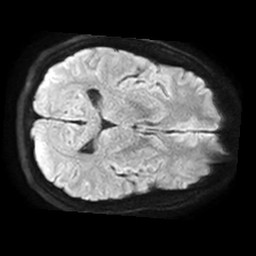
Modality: TRACE
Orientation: axial
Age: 27
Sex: male
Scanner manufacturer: philips
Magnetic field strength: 1.5 T
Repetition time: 3.406 s
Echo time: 0.06922 s